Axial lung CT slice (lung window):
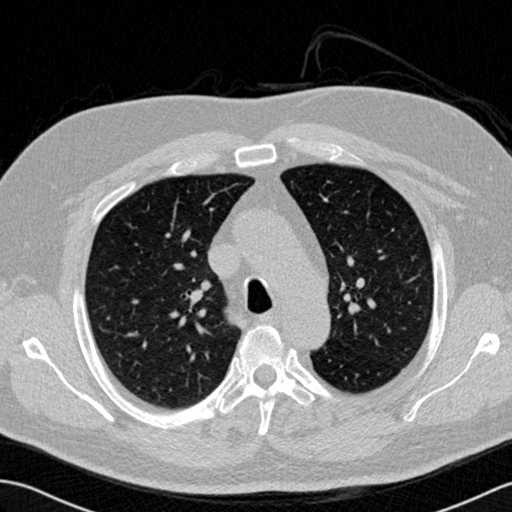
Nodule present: no